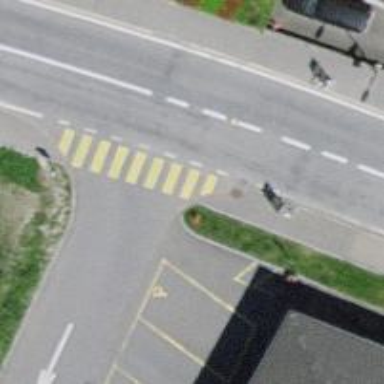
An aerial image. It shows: Zebra crossing on the road.